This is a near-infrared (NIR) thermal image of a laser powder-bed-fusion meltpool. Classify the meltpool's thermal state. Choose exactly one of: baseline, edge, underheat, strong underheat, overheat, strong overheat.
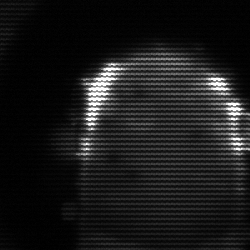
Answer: baseline